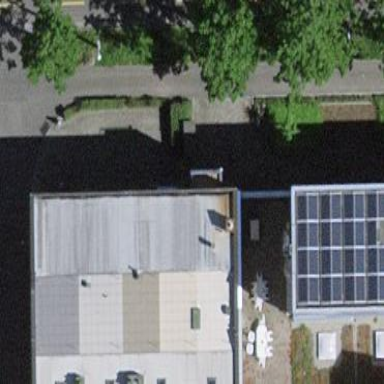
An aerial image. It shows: Office building.